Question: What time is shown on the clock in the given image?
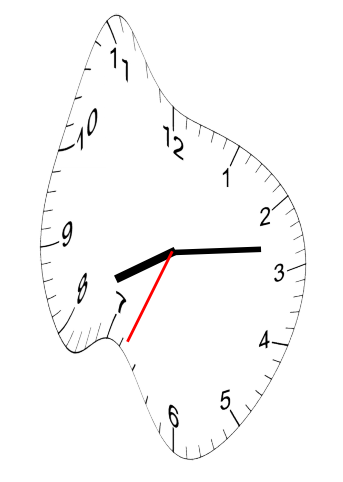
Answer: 08:13:34